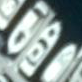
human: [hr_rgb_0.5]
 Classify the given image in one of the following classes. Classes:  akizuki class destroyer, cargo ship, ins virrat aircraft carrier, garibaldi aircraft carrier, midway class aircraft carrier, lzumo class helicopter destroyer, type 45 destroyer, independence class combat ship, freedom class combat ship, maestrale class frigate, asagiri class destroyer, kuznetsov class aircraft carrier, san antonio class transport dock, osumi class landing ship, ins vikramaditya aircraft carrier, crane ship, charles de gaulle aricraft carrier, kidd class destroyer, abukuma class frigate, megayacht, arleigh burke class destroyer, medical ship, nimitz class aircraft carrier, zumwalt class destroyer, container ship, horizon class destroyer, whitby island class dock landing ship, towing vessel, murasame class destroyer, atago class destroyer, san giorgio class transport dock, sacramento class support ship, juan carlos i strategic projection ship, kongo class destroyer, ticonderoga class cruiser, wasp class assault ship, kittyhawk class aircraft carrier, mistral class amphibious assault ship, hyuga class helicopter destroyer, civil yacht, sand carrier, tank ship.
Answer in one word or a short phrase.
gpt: Civil yacht